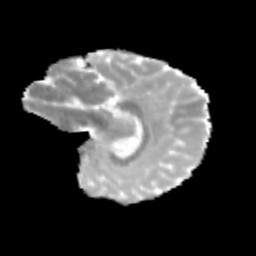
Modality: MD
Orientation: sagittal
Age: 11
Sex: female
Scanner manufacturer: siemens
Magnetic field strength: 3 T
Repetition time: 3.8 s
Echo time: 0.07 s